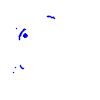
Particle: pion